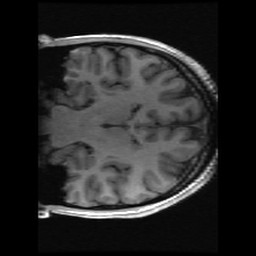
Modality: inplaneT1
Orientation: coronal